Question: I bought a bootstrap template <URL> online. The slider is not compatible with my IE7 and IE8 as show in the following image:

Does anybody know how to fix this problem? Thanks in advance!
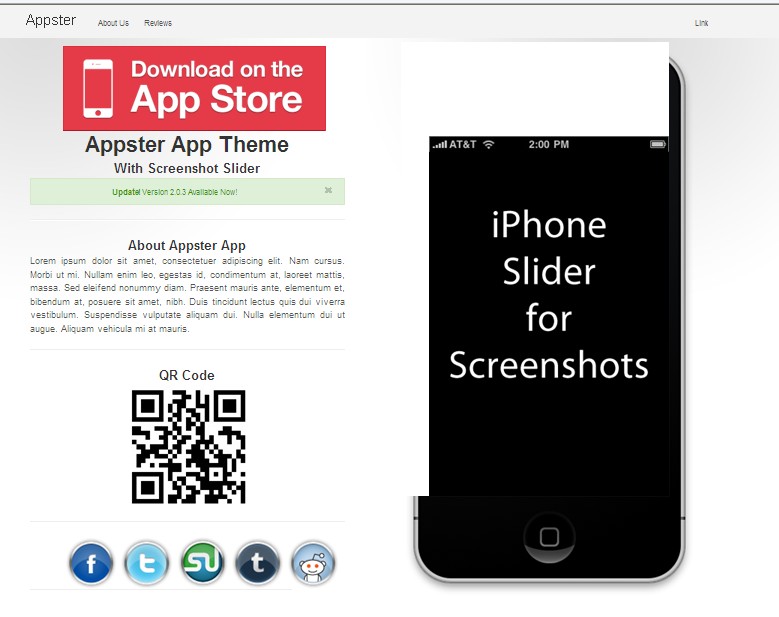
Answer: Here is the solution.
add this css :
.right-side img{background-color: none !important;}